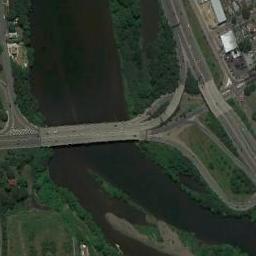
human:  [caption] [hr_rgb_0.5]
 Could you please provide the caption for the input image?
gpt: A bridge connects the land on both sides of the green river  There are several sandbanks in the middle of the river .

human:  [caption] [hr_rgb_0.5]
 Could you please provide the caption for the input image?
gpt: There is a bridge over the river between the overpass and plants .

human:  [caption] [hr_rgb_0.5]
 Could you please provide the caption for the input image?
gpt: A bridge built on a winding river and the flood bed of the river while some green plants on the flood bed .

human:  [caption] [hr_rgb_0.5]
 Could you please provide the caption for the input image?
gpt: The bridge made a turn as it approached the shore .

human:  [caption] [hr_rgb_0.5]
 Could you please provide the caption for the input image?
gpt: Many trees are around the bridge .